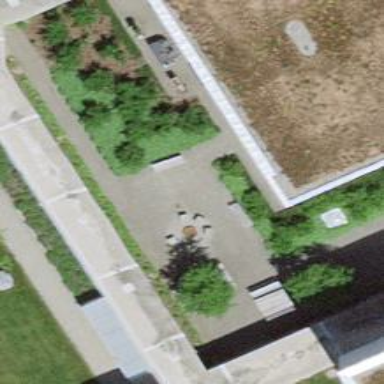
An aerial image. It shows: View of roof of building.